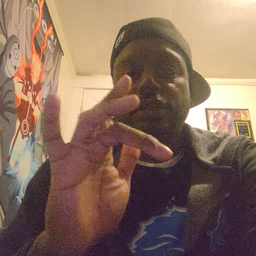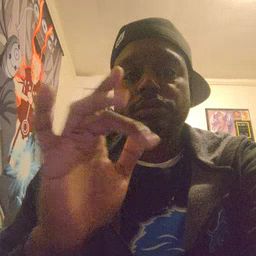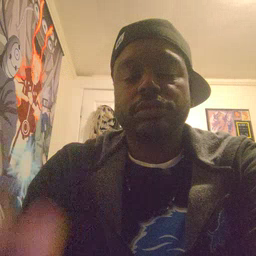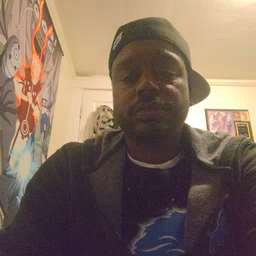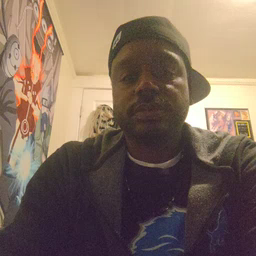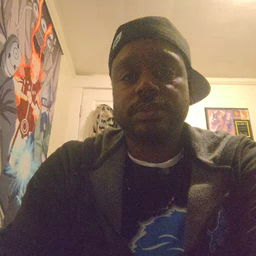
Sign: touch